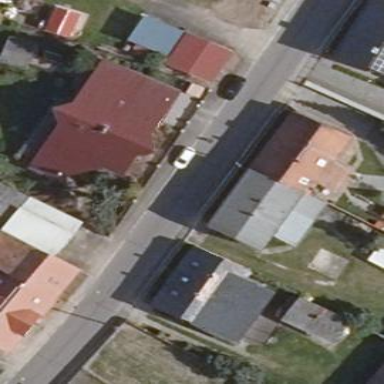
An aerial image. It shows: House with gabled roof oriented across.